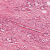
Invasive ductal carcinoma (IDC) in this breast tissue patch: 1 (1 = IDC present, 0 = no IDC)